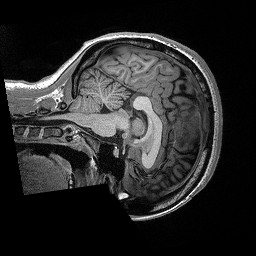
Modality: T1w
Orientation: sagittal
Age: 19
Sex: female